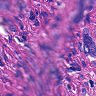
Metastatic tissue present: yes